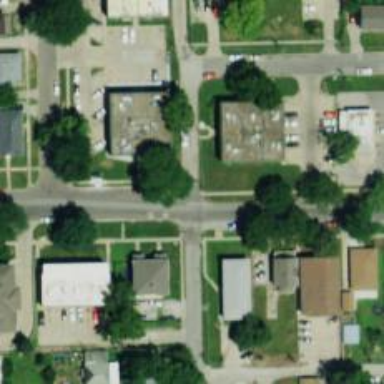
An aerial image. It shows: Living street.